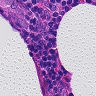
Metastatic tissue present: yes